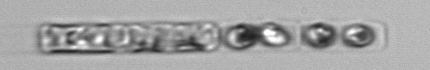
Label: Guinardia_delicatula_TAG_internal_parasite